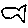
Label: fish